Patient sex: F
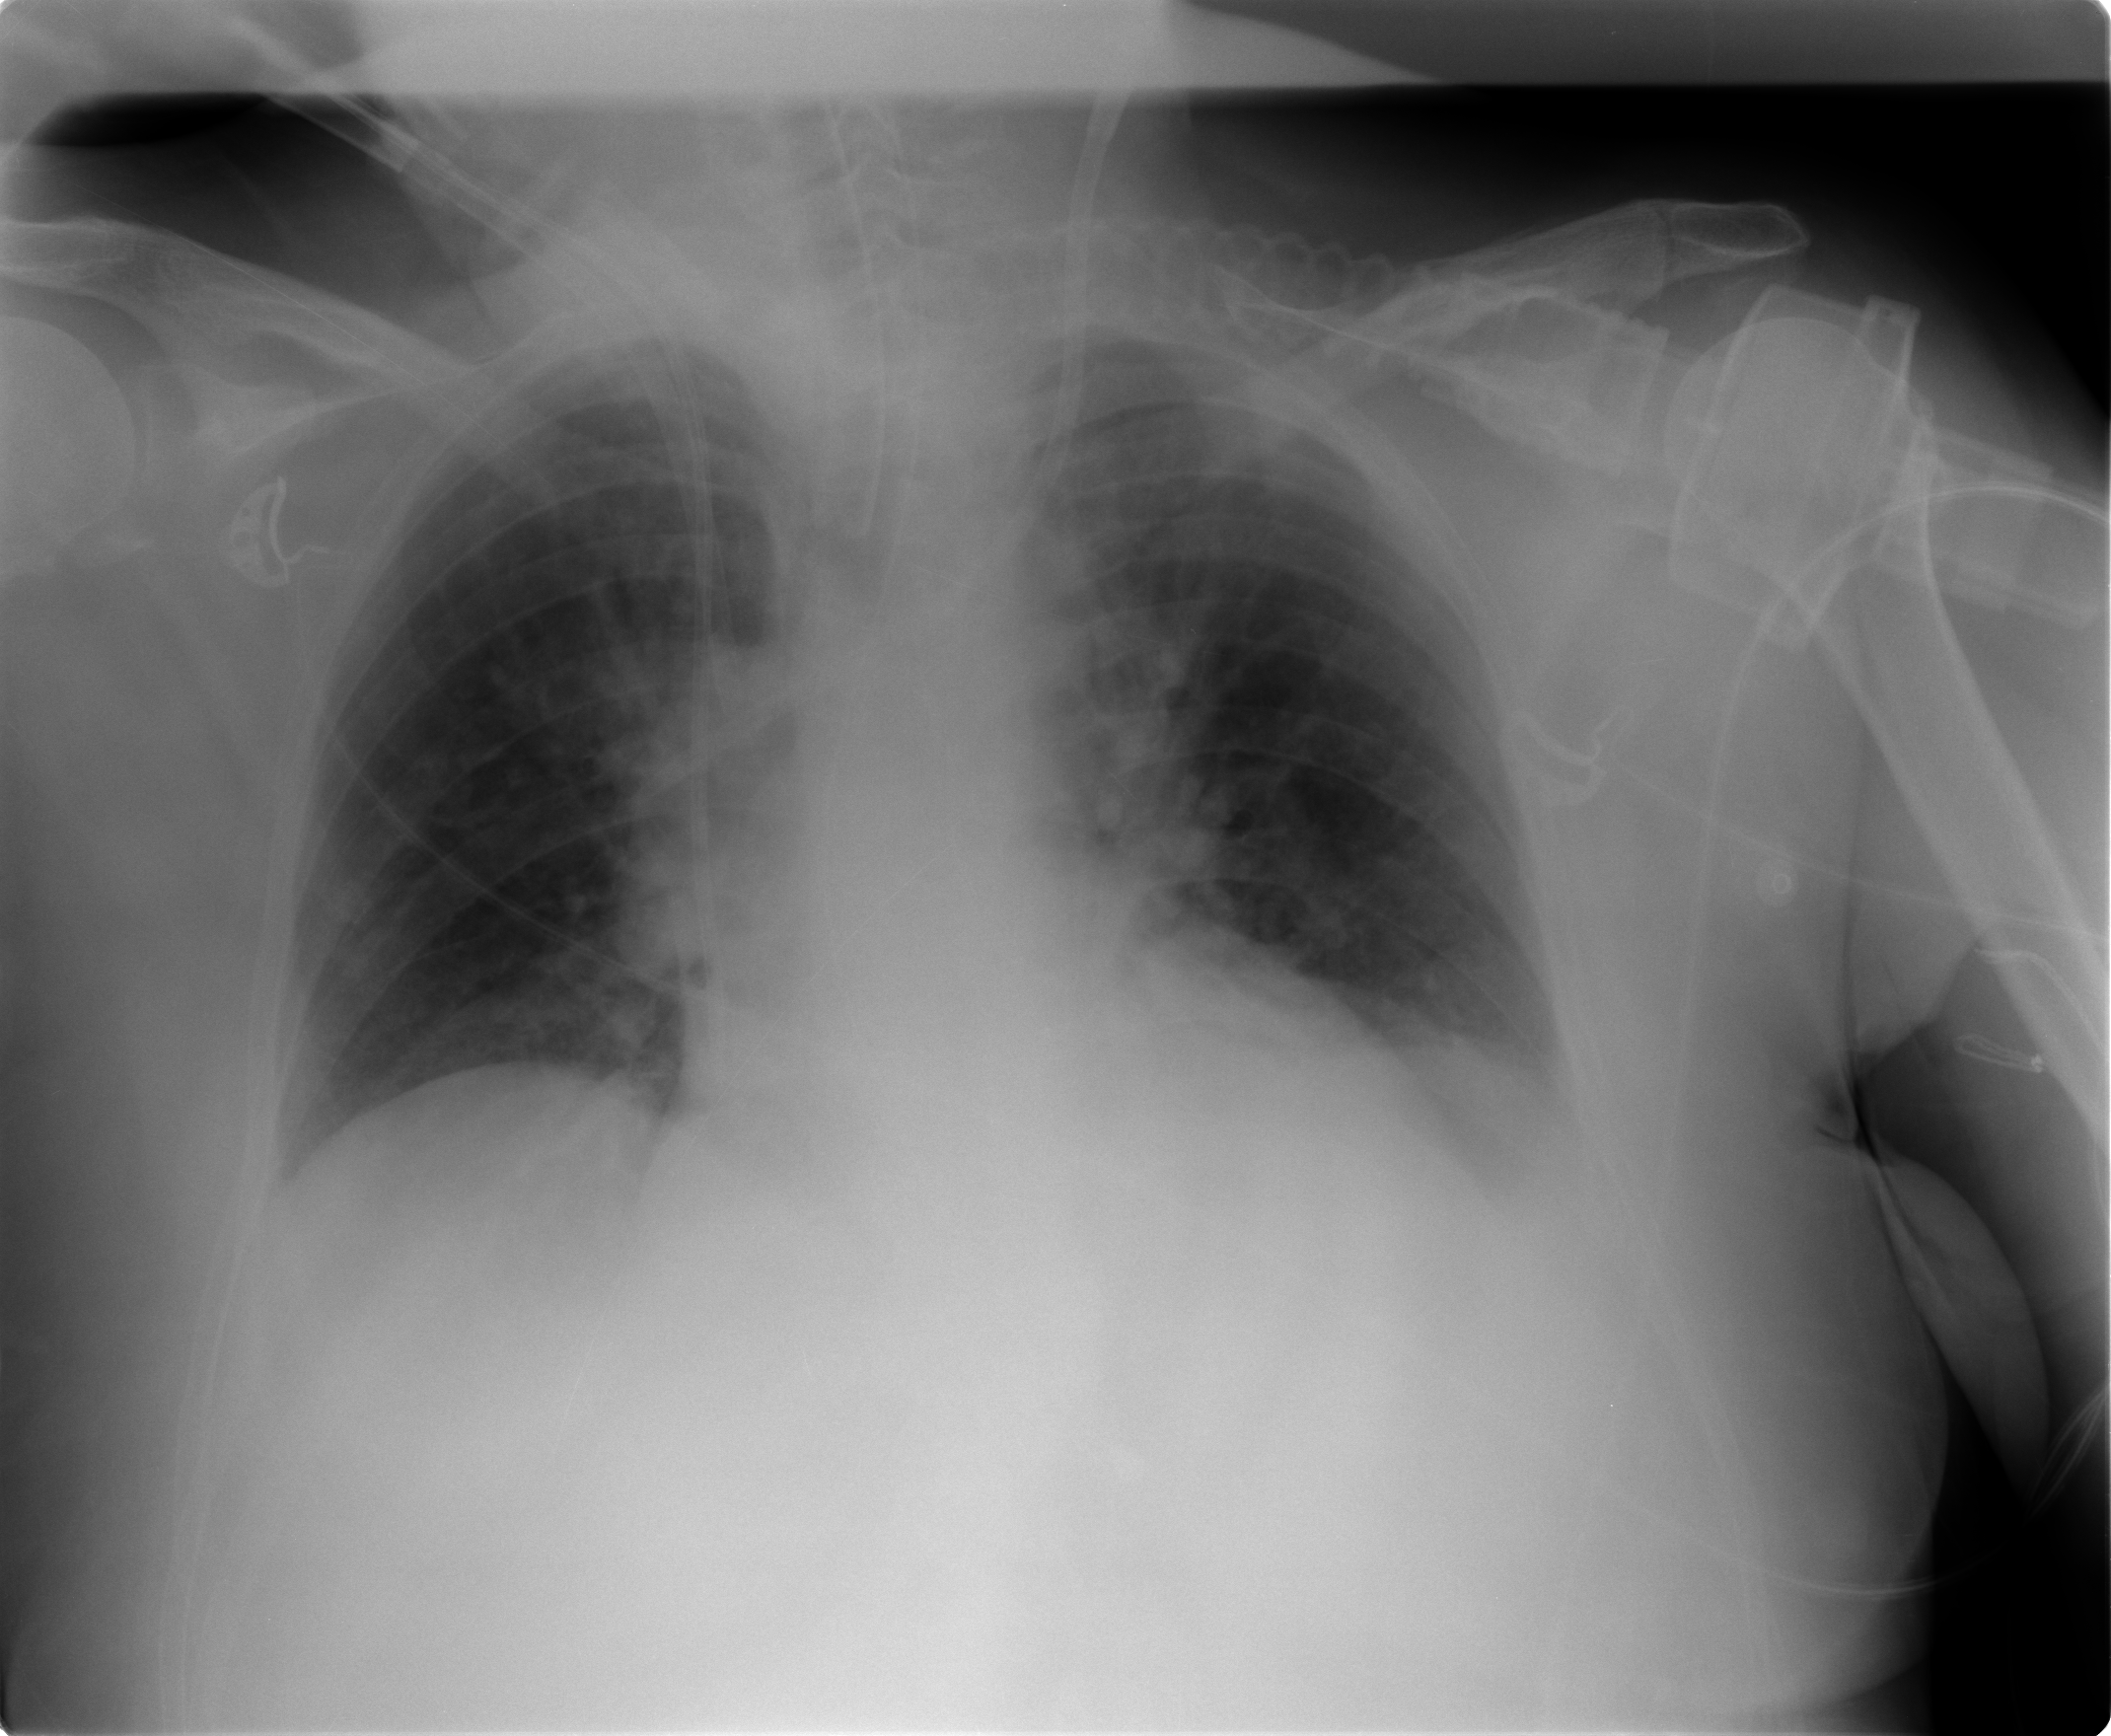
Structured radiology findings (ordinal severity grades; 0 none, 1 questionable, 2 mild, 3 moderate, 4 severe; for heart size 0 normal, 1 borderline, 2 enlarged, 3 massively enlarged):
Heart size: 2
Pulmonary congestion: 2
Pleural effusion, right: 0
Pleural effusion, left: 1
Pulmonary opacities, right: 0
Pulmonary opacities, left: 0
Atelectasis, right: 0
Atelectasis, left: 2